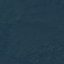
Land use / land cover class: Forest